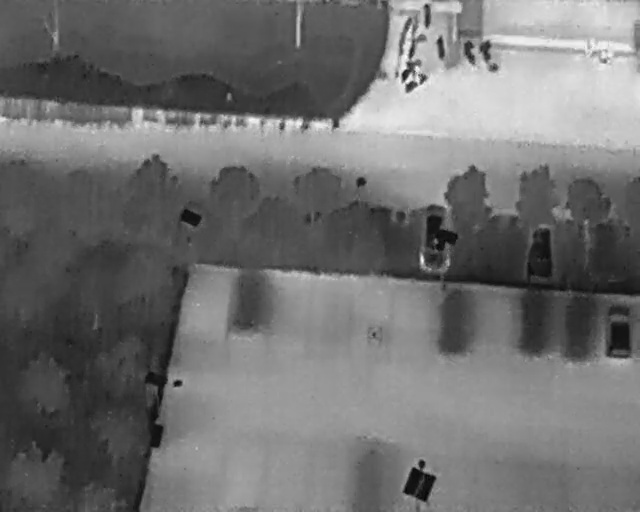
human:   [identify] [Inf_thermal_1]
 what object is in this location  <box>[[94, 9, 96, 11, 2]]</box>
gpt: <ref>1 small person at the top right</ref>

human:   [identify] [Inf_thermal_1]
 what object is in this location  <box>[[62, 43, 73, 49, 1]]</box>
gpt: <ref>1 medium car at the center</ref>